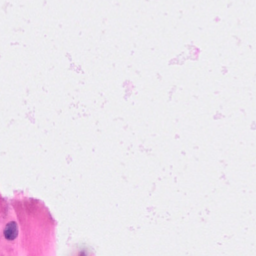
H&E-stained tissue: Breast